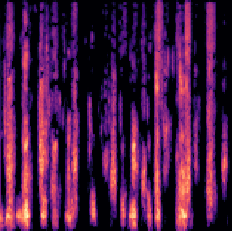
Sound class: Pig